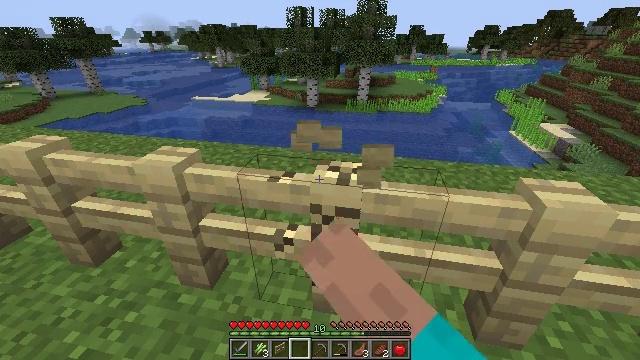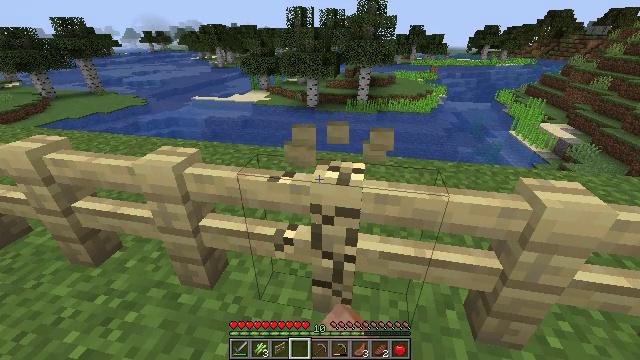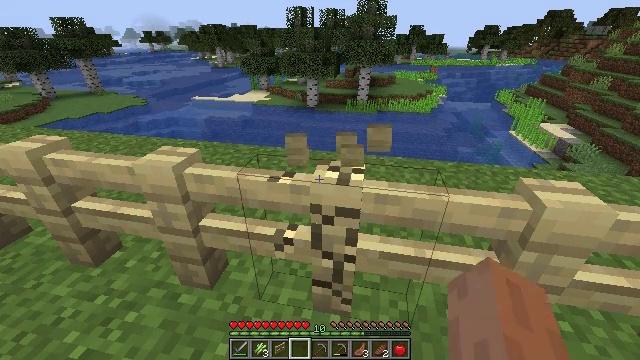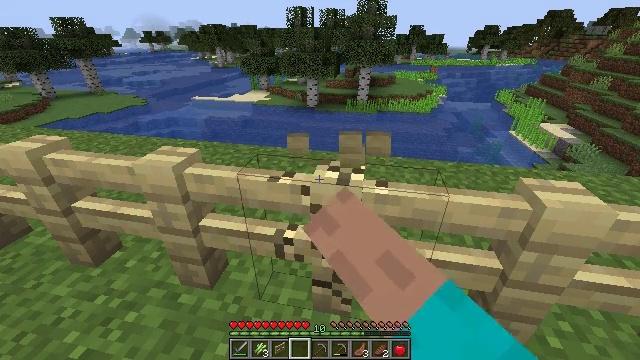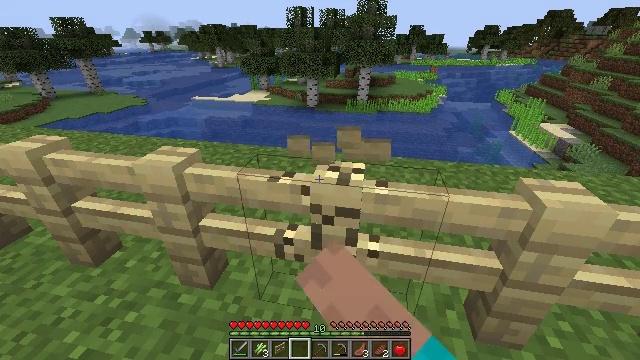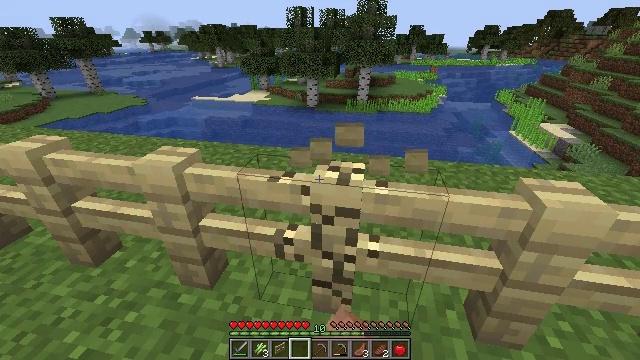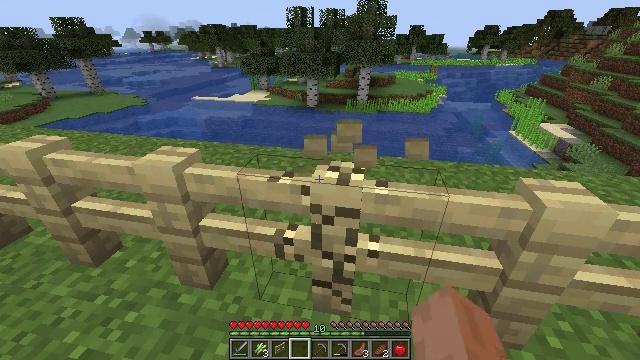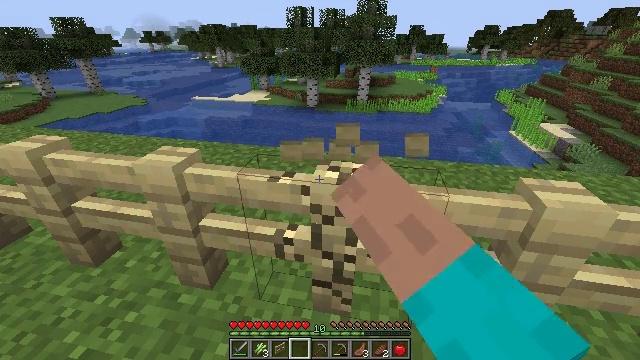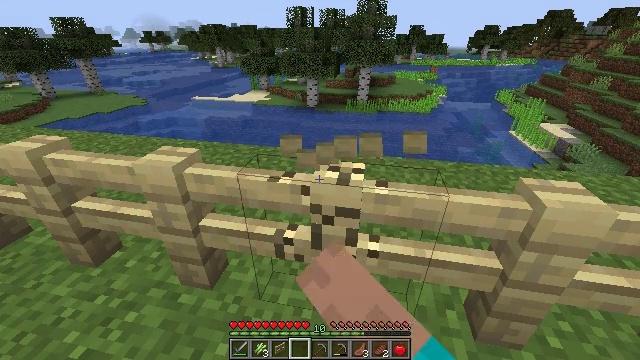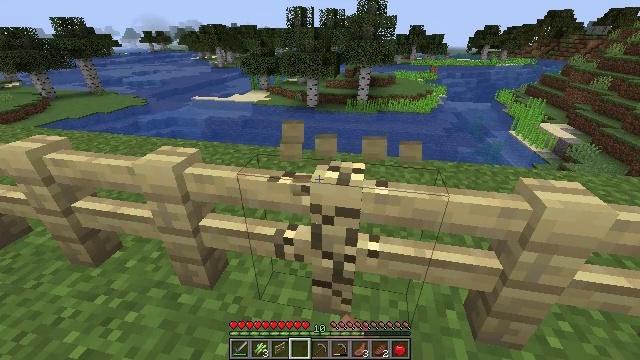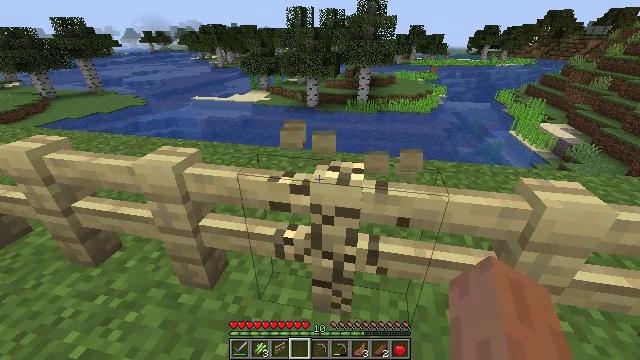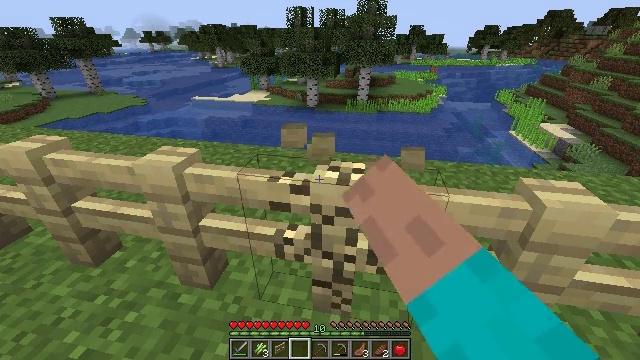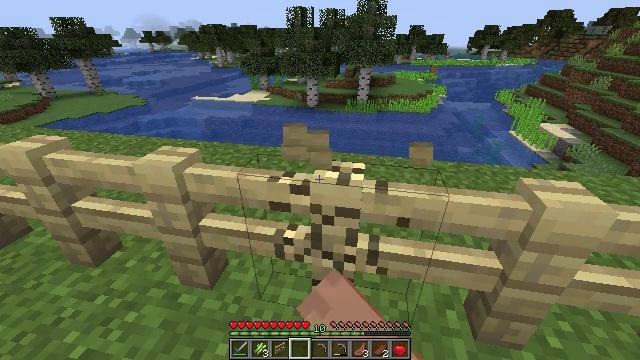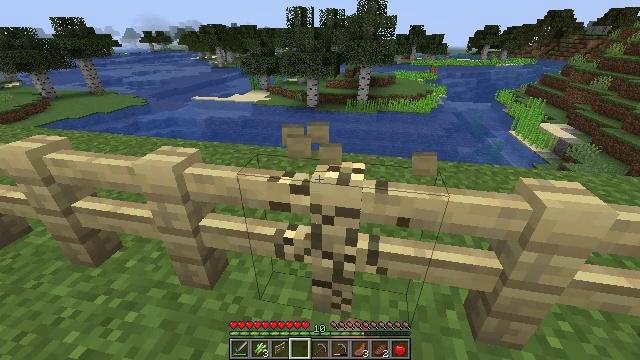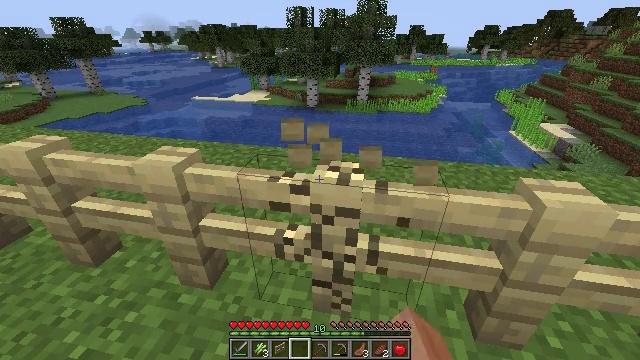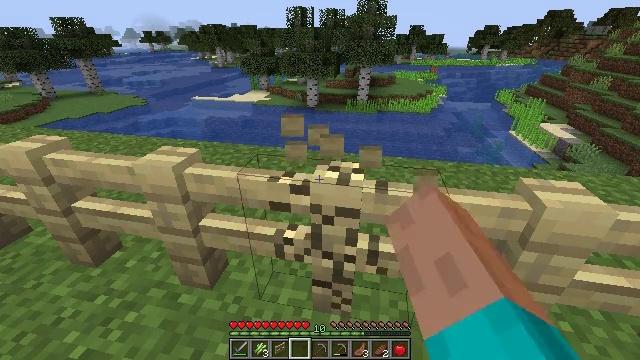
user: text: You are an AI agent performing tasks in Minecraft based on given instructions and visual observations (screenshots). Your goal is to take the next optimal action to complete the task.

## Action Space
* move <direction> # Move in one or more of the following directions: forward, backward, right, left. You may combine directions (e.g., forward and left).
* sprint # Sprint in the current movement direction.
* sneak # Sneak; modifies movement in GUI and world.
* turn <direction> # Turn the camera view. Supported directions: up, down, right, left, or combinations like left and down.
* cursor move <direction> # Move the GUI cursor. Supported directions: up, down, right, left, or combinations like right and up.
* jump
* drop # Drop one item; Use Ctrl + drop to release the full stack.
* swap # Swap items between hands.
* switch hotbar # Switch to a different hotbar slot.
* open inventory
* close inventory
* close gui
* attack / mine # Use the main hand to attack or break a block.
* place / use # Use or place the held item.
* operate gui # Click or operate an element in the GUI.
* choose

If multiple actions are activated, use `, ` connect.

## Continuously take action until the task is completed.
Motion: motion action
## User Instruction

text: Recycle the birch fence.
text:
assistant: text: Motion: attack / mine
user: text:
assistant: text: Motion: attack / mine
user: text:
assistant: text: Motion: attack / mine
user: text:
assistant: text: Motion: attack / mine
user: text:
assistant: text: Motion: attack / mine
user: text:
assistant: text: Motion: attack / mine
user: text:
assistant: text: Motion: attack / mine
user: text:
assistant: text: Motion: attack / mine
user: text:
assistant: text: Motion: attack / mine
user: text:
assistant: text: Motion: attack / mine
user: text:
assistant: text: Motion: attack / mine
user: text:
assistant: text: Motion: attack / mine
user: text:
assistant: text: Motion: attack / mine
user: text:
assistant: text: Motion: attack / mine
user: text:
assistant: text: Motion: attack / mine
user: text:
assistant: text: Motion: attack / mine
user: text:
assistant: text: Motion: attack / mine
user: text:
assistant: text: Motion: attack / mine
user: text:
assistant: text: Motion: attack / mine
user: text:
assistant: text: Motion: attack / mine
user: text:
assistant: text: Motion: attack / mine
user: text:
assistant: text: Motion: attack / mine
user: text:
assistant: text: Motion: attack / mine
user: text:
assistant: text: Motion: attack / mine
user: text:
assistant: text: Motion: attack / mine
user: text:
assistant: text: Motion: attack / mine
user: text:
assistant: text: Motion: attack / mine